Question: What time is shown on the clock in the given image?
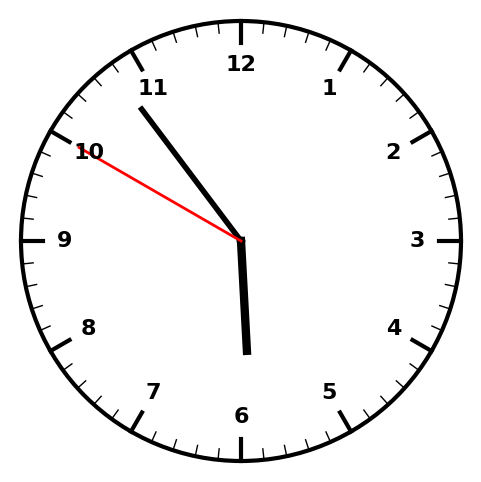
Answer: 05:53:50